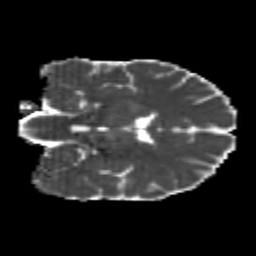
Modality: MD
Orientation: coronal
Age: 26
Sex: male
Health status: healthy
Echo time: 0.074 s